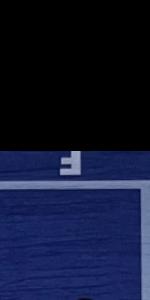
Label: Empty